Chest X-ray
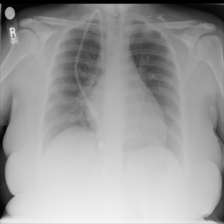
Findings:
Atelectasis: negative
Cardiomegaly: negative
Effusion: negative
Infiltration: negative
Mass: positive
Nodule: positive
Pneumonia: negative
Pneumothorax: negative
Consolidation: negative
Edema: negative
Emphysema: negative
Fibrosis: negative
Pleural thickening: negative
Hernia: negative